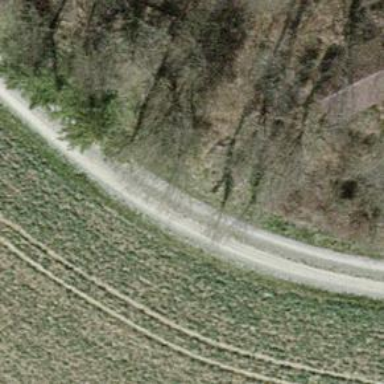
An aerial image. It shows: Grass track with grade4 quality surface.